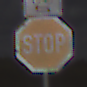
Verkehrszeichen: Stop
Zusatzzeichen oben: RichtungsangabeDurchPfeile9
Umgebung: Outdoor, Nature
Tageszeit: Midday
Wetter: PartlyCloudy
Licht: Natural
Jahreszeit: NotSpecified
Kontrast: HighContrast